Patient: sex M, age 79
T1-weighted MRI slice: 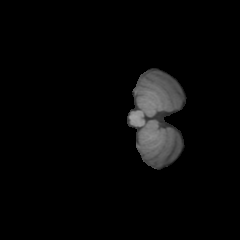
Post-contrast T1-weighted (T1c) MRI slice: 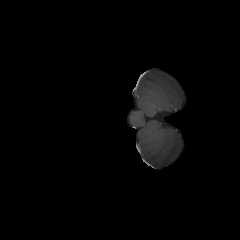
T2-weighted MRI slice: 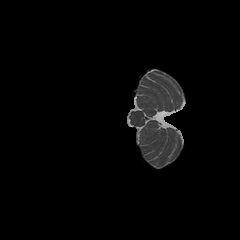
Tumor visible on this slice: no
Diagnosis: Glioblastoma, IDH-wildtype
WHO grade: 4